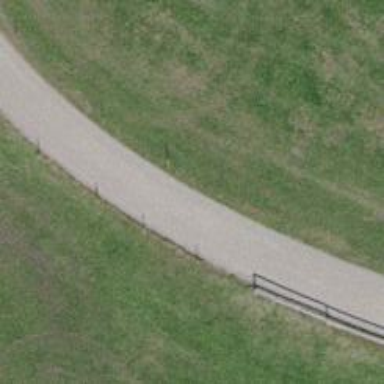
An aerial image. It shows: Gravel track with grade1.